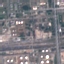
Land use / land cover class: Industrial